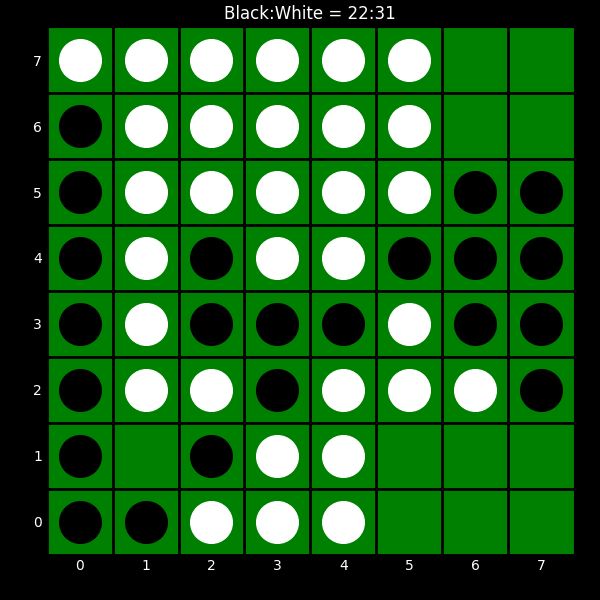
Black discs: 22
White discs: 31